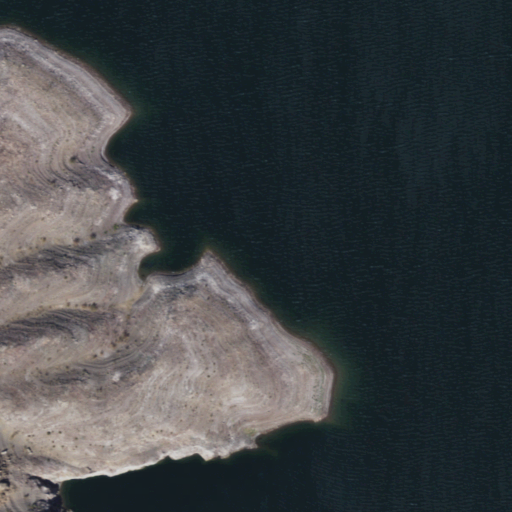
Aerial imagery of island in Arizona named Napoleons Tomb containing open water, grassland, shrub, and herbaceous wetlands